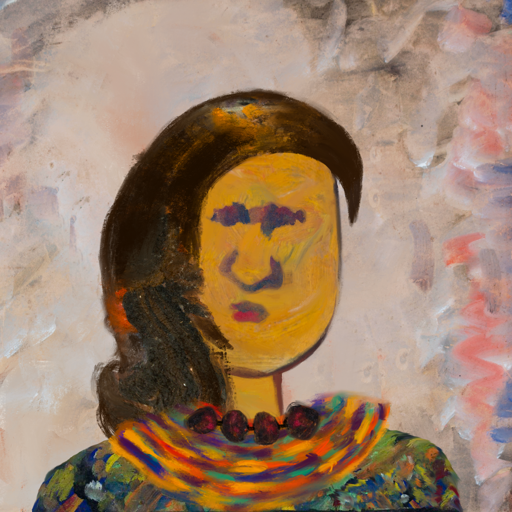
Background: Roy_Bahadur, Head And Neck Front: After_Raid, Face Front: In_The_Sun, Bust: An_Impression, Hair Front: Gypsy_Queen, Head Accessory: Blank, Second Necklace: An_Impression_2, Necklace: Mosgoul, Baby: Blank